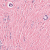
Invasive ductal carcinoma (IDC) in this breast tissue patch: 1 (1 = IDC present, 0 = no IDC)